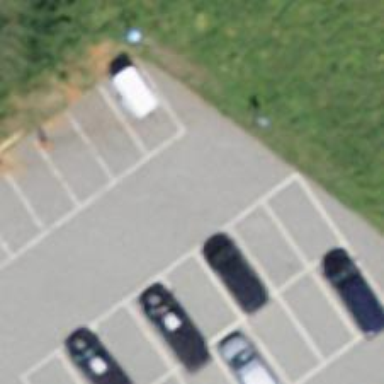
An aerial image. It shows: Parking aisle designated as service road.